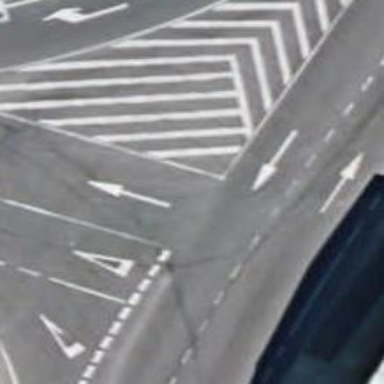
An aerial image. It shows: Road with "give way" sign.